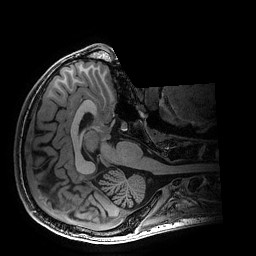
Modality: T1w
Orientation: axial
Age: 24
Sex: male
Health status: healthy
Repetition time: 2.53 s
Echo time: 0.0034 s